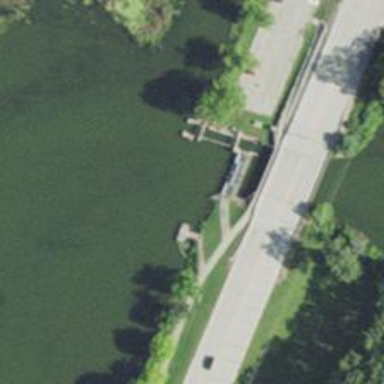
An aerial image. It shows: Lock gate along waterway.